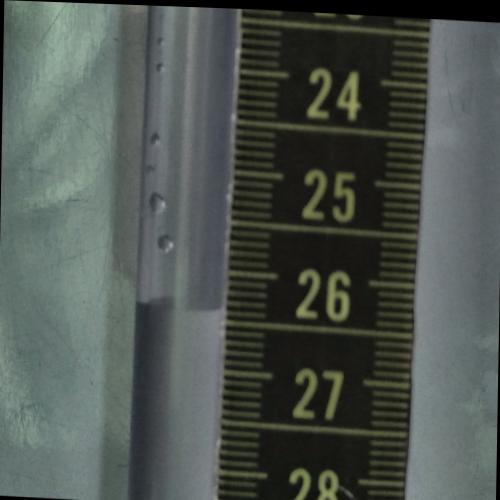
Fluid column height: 26.4 cm